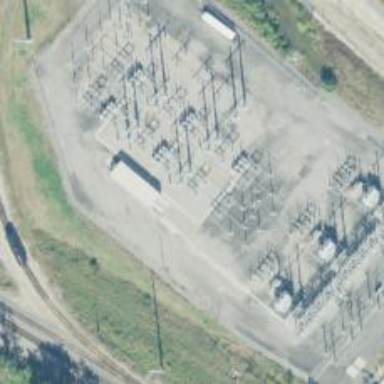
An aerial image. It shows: Switch used for power control.